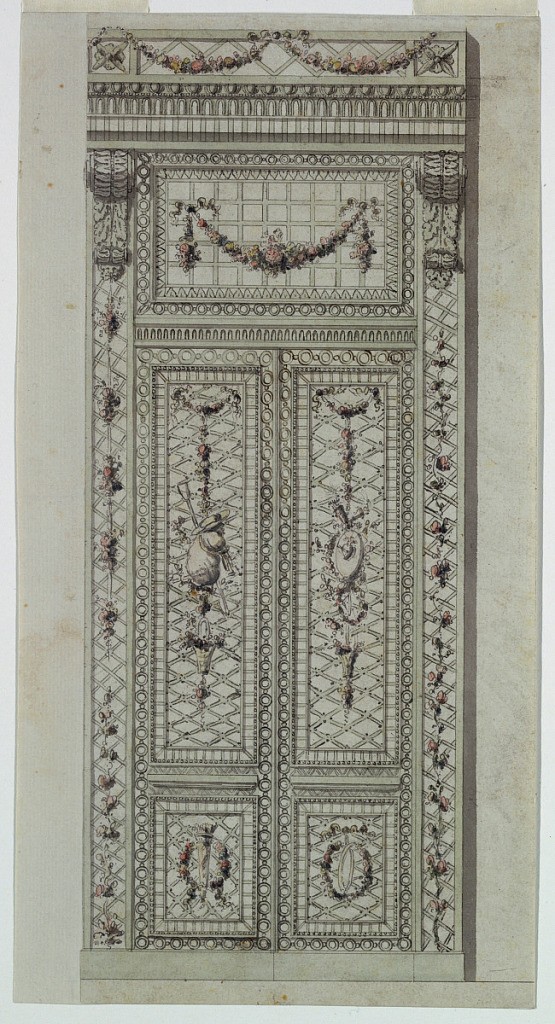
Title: Design for cast metal and colored folding doors
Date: ca. 1785
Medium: Pen and ink, brush and watercolor on laid paper
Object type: Drawing
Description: The folding door consists of two wings, overdoor, framing pilasters, and an attic. The attic and overdoor have a trellis ground and decorated with festoons. Garlands are depicted on the pilasters.